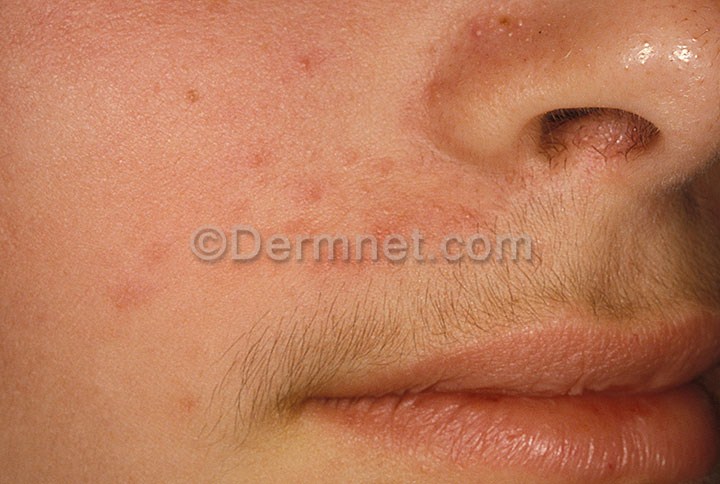
Disease: Acne and Rosacea Photos